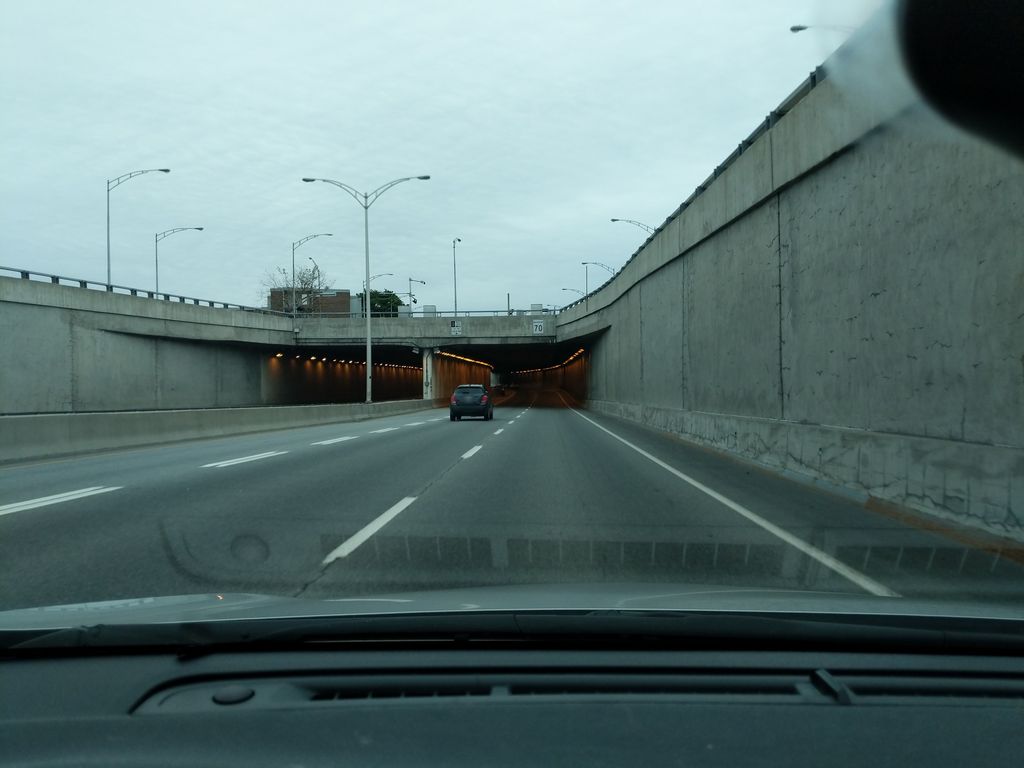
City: quebec_city